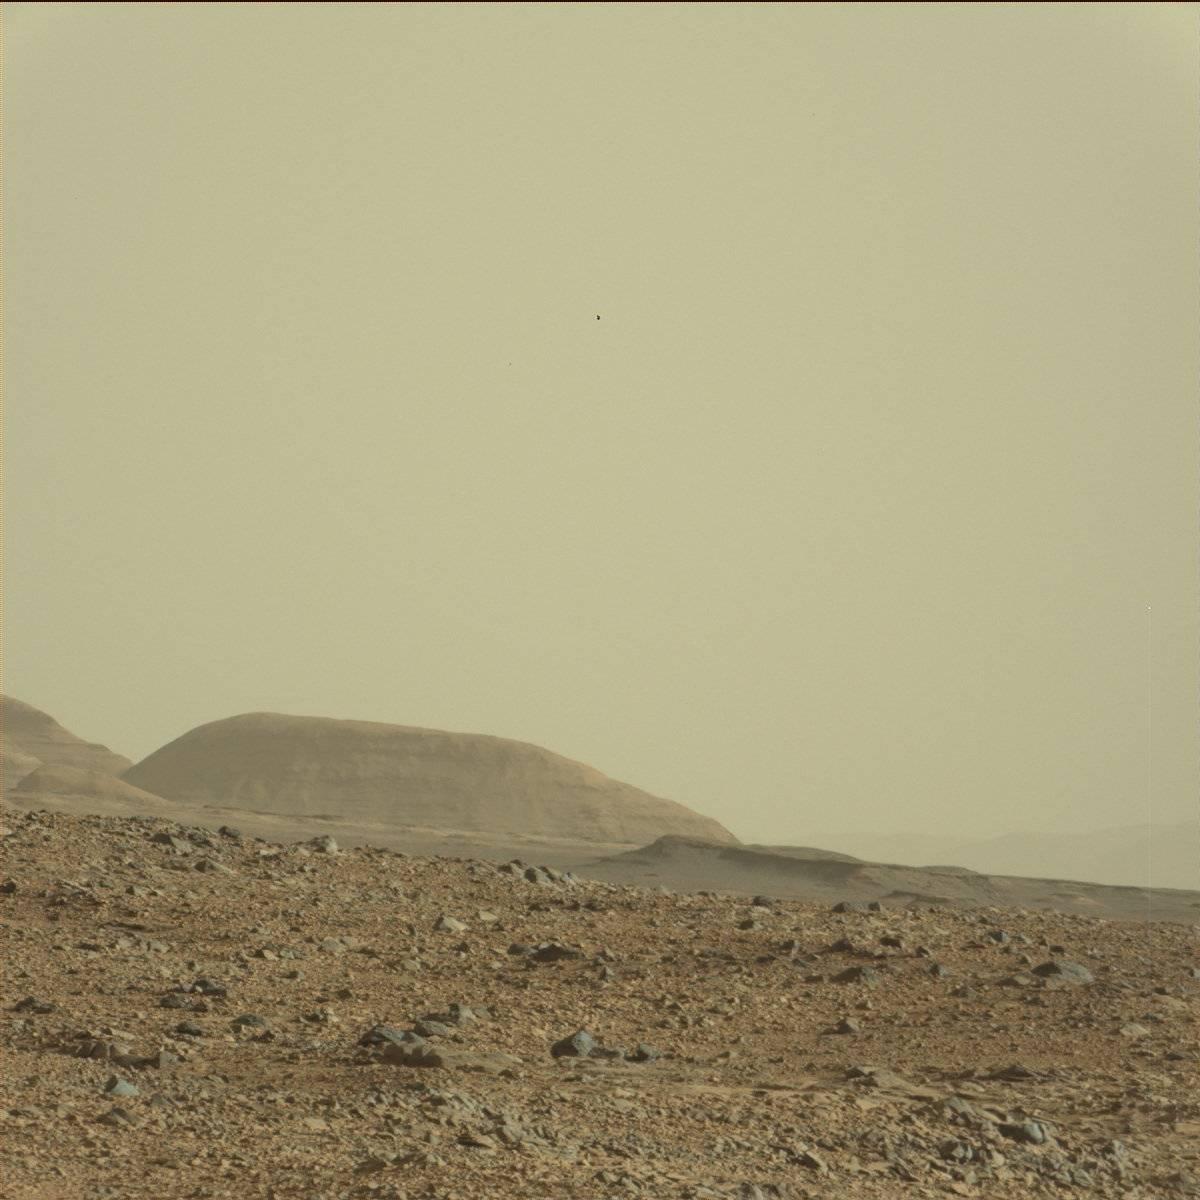
Terrain classes present: Bedrock, Ridge, Sand / Soil, Sky